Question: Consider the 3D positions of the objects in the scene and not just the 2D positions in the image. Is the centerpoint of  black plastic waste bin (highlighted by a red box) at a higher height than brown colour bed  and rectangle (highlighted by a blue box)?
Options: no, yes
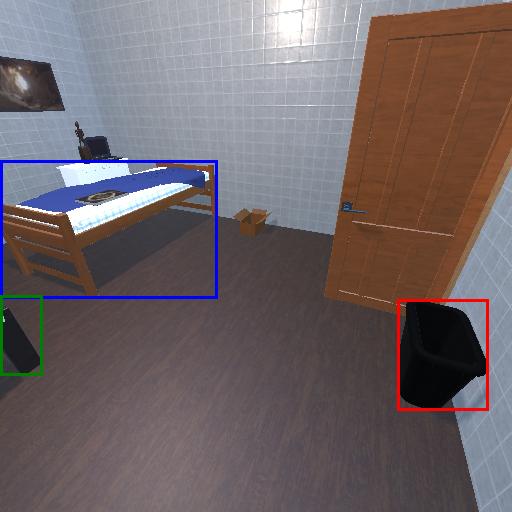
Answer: no